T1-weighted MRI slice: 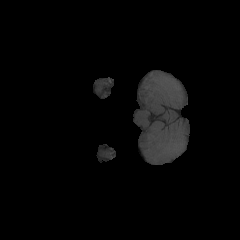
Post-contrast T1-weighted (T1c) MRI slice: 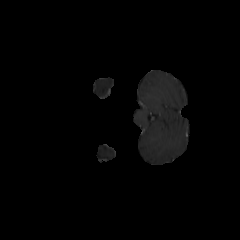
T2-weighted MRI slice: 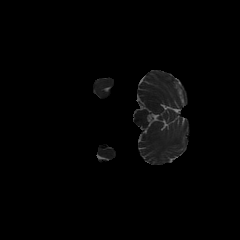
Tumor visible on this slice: no